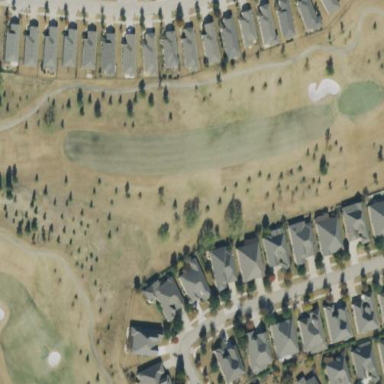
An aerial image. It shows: Rough area in golf course.